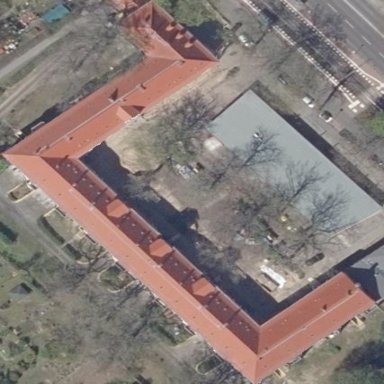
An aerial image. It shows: Historic apartment building with hipped roof made of red roof tiles.